Question: I have this Highcharts chart but depending on the Height the bars are spilling over into the Axes. I set the height of the chart to 150, but this includes a number of other things other than just the chart's columns, like the axes and whatnot. Is there any way to say, "Set the column with the maximum value to 'x' pixels, no matter what the maximum value is". Much appreciated.

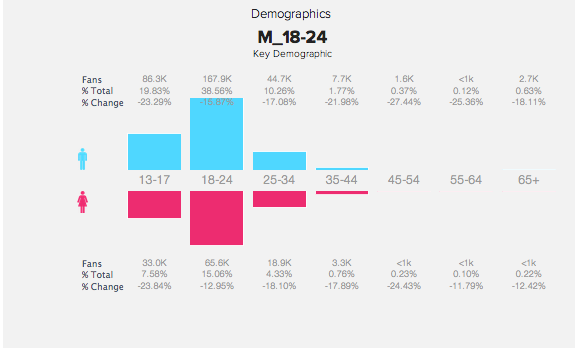
Answer: Not directly, but you can play around with 'minPadding' and 'maxPadding'. If you have fixed height of the chart (always the same) then you can set that values.
See references:
- <URL>